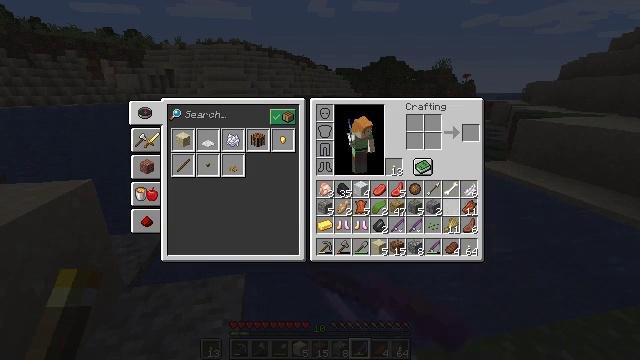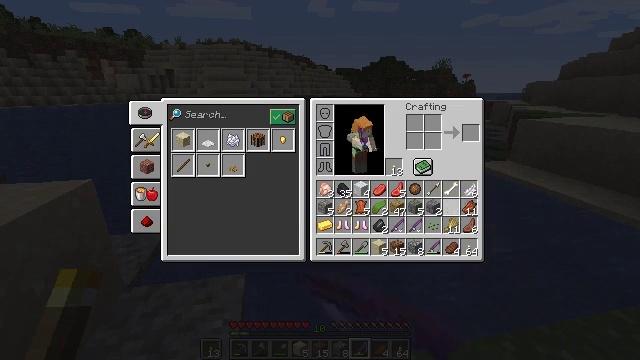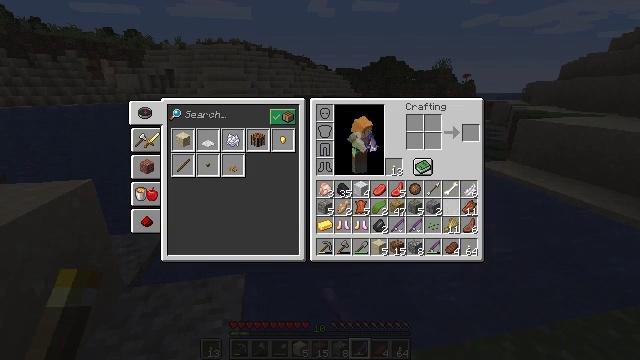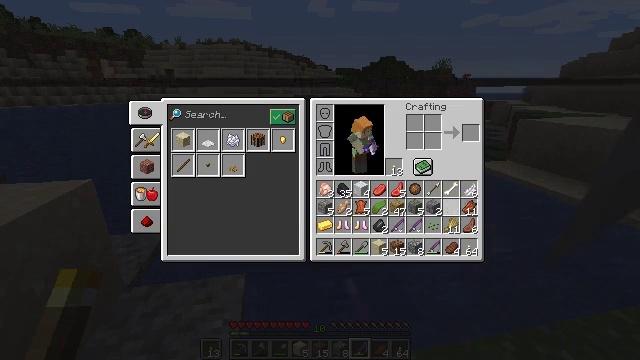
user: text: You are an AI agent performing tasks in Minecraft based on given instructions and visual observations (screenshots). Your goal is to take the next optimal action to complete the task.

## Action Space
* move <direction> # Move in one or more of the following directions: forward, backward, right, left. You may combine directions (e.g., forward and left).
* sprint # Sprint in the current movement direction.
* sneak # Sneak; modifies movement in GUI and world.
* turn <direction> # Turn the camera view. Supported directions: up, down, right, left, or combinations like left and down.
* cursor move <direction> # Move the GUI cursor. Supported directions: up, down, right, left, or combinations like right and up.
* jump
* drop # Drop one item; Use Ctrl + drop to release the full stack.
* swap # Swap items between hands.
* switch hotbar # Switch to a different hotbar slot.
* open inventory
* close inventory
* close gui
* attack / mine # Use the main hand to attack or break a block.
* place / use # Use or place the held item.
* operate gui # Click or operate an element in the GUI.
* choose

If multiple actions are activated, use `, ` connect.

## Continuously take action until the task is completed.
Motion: motion action
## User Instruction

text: Drop a cracked stone bricks.
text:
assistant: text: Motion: sprint, drop
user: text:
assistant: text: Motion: sprint, drop
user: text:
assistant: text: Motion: no_op
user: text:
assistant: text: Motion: no_op